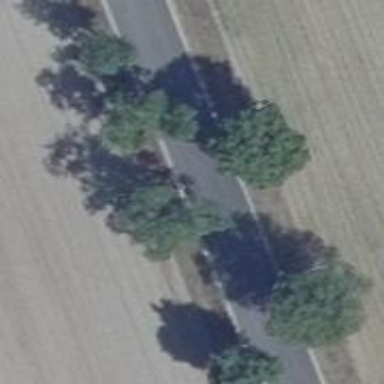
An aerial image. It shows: Deciduous broadleaved tree.